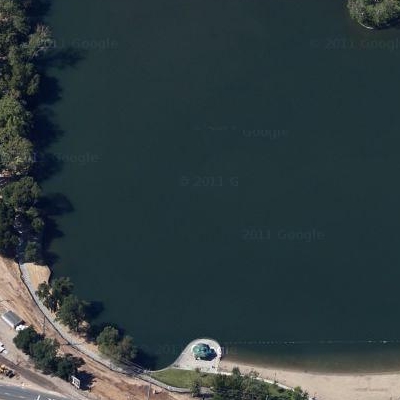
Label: RiverLake